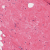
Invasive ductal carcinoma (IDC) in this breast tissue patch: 0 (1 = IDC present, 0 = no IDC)